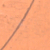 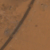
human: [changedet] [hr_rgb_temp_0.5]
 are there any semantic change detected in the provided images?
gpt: The area appears the same.